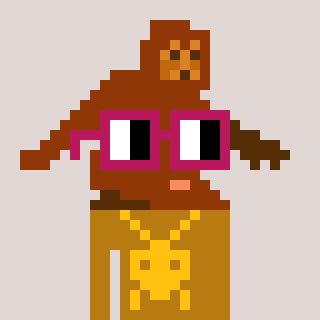
a pixel art character with square dark red glasses, a bigfoot-shaped head and a gold-colored body on a warm background